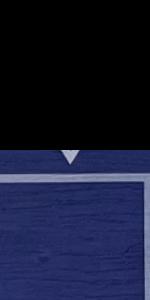
Label: Empty